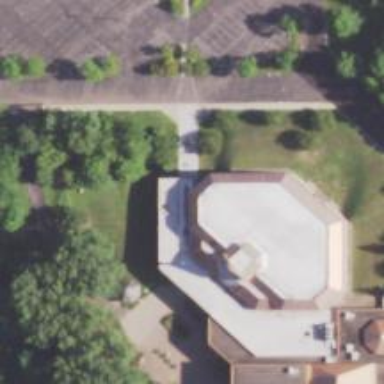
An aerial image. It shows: Building that is place of worship.